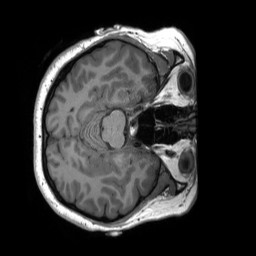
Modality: T1w
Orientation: axial
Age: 20
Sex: female
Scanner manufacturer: siemens
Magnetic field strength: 3 T
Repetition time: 2.3 s
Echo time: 0.00232 s